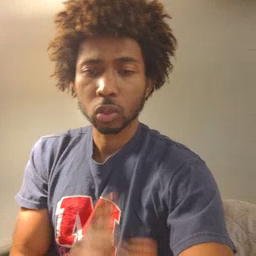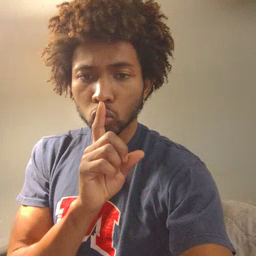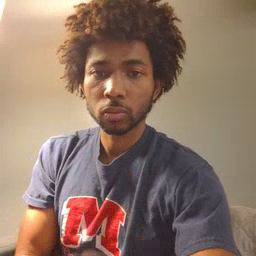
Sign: shhh